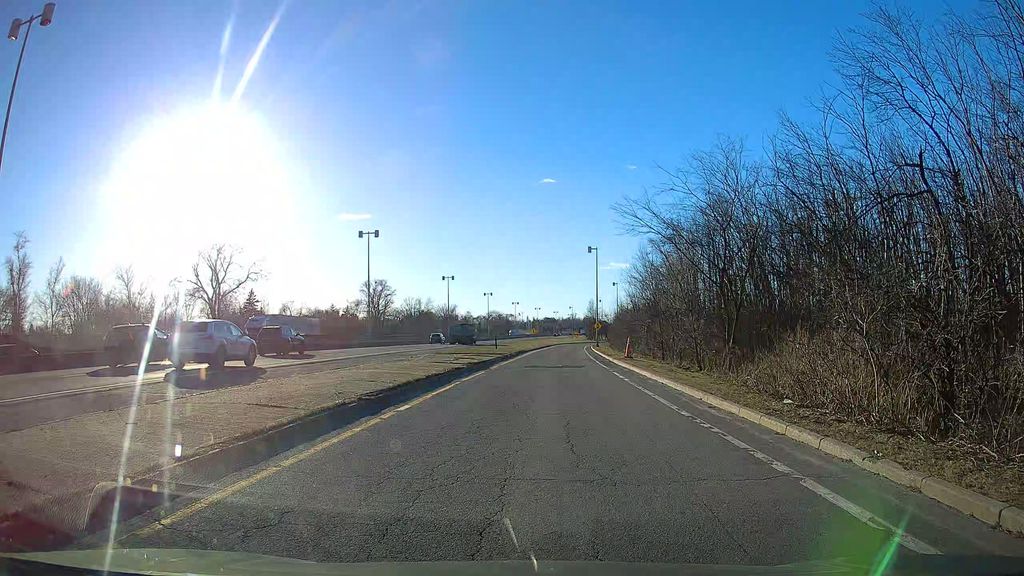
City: montreal